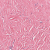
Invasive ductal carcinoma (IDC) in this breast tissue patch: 0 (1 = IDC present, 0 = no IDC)